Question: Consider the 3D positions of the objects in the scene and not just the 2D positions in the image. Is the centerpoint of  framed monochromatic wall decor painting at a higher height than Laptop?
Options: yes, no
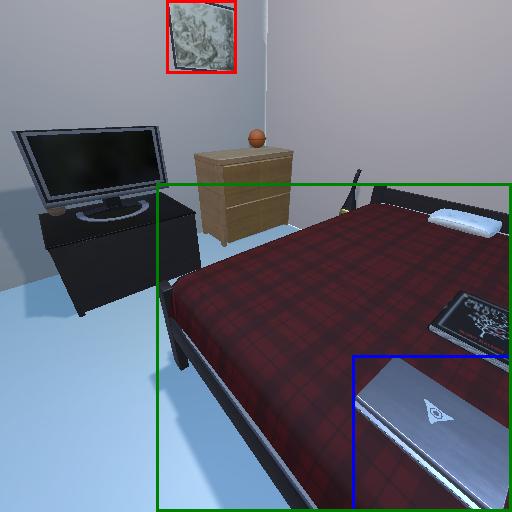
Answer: yes